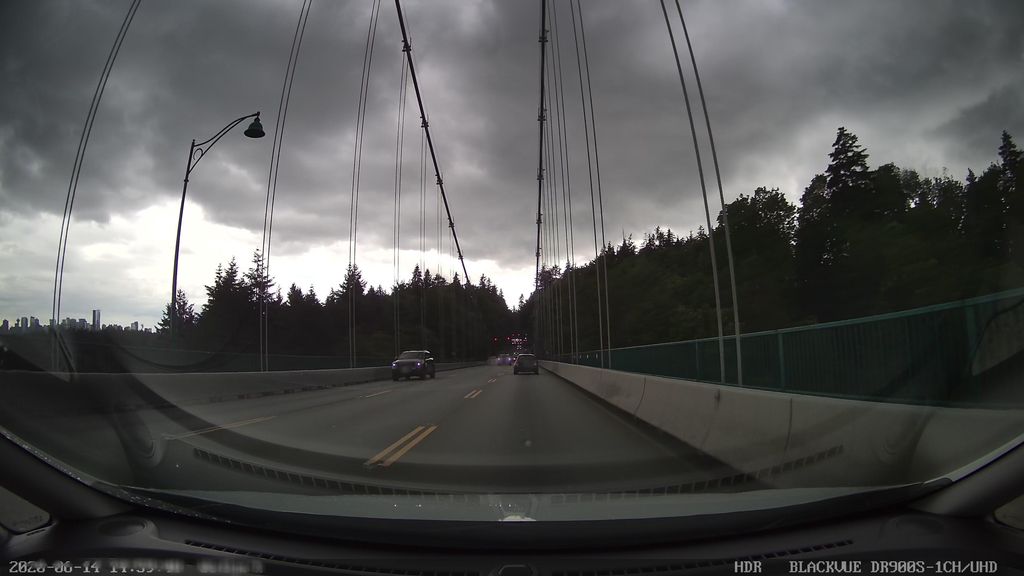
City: vancouver